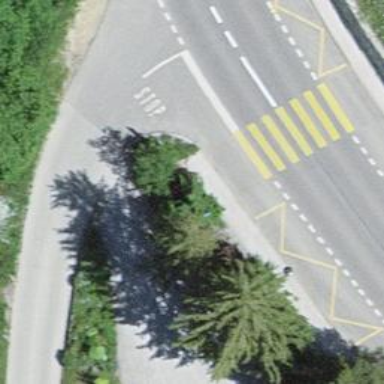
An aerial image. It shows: Kerb barrier.